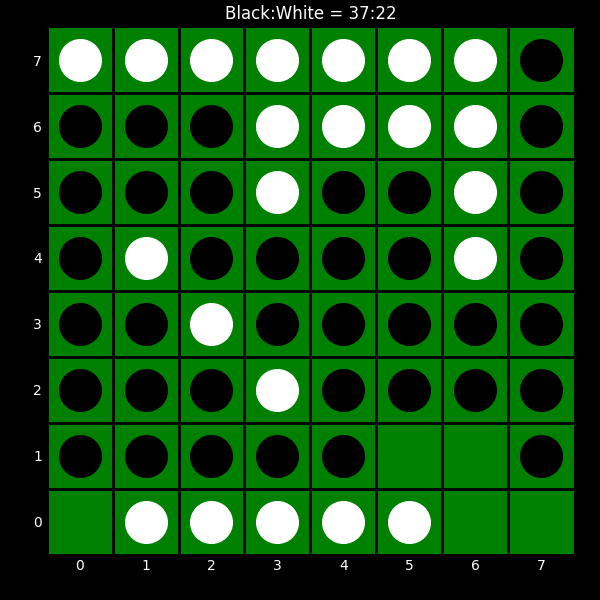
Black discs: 37
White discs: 22